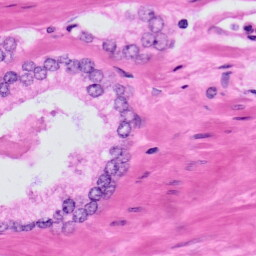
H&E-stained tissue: Prostate